Question: I am working backwards on my current task. I have data formatted as:
'''
qn1 = (["123 + 12", "234 + 23"], True)
'''
I need to read the strings of equations and parse the individual words. My problem is that I cannot split the strings in the list, because the list is in a tuple.
My desired output would be:

My search so far took me to;
<URL>
Please, do not solve the whole problem for me.
I like the challenge, (and it is part of my <URL>
I just need some pointers to get unstuck.
I have found that my question is different from the question <URL>
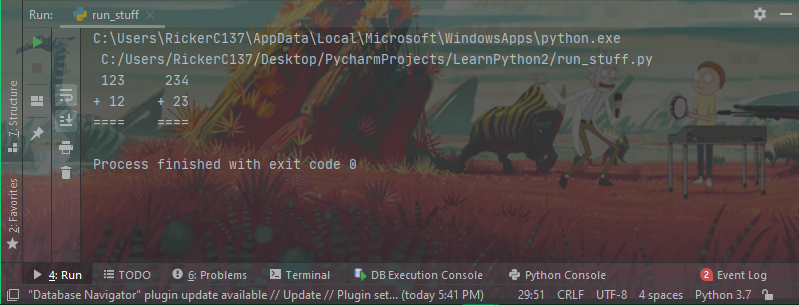
Answer: You're going to want to split up the strings into lists so you can put them into print statements
hopefully, this should challenge you a bit :^)
'''
qn1 = (["123 + 12", "234 + 23"], True)
eq1 = []
eq2 = []
#try to get a list of the parts of that equation. E.g ["567", "+", "56"]
print(f"{eq1[0]} {eq2[0]}")
print(f"{eq1[1]} {eq1[2]} {eq2[1]} {eq2[2]}")
print(f"==== ====")
'''